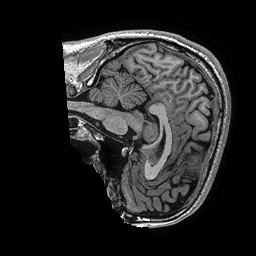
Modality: T1w
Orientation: sagittal
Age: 35
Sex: male
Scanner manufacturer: ge
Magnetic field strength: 3 T
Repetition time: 0.006952 s
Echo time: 0.00292 s